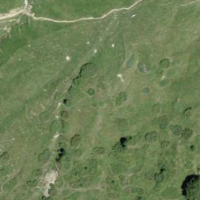
EUNIS habitat code: 26
Species observed at this site:
Protaetia cuprea